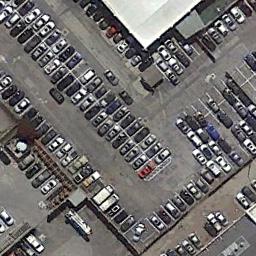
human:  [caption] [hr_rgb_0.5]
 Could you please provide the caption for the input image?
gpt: The parking lot was full of nine rows of cars .

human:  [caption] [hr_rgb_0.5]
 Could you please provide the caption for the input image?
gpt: The parking lot has lots of cars arranged neatly in lines and a white building is next to the parking lot .

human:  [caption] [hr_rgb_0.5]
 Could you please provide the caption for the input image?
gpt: There are many cars in the parking lot .

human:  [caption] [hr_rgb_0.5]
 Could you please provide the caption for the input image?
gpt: The parking lot is full of cars next to the building .

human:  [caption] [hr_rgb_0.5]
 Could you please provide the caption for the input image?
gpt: There are many cars on the parking lot .